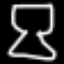
Label: hourglass